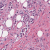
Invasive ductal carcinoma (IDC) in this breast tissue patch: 1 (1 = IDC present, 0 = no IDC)